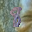
Label: 8